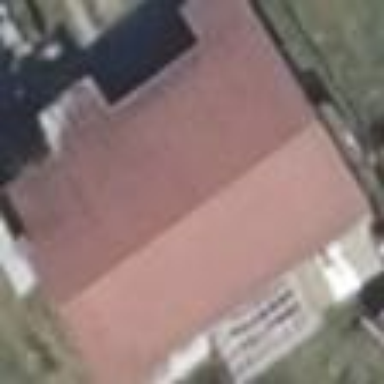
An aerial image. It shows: Detached building.